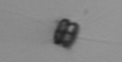
Label: Thalassiosira